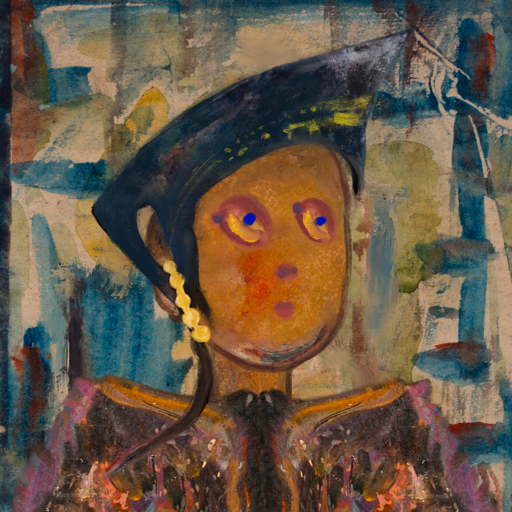
Background: Orphan, Head And Neck Side: Pipe, Face Side: Mother_And_Son_Son, Bust: Gypsy_Queen, Hair Side: Blank, Head Accessory: Irani, Second Necklace: Blank, Necklace: Blank, Baby: Blank